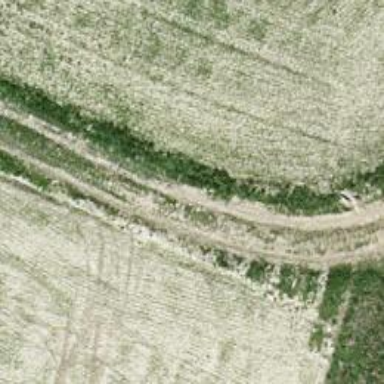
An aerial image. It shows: Track with very rough surface.